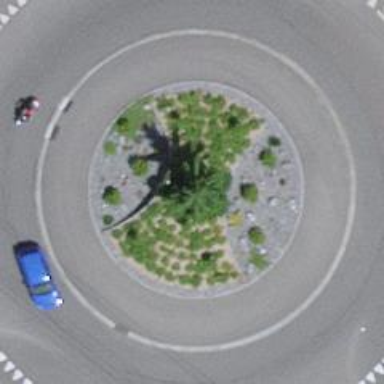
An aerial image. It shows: Roundabout at primary highway.